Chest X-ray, PA view. Patient: 58 years old, sex F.
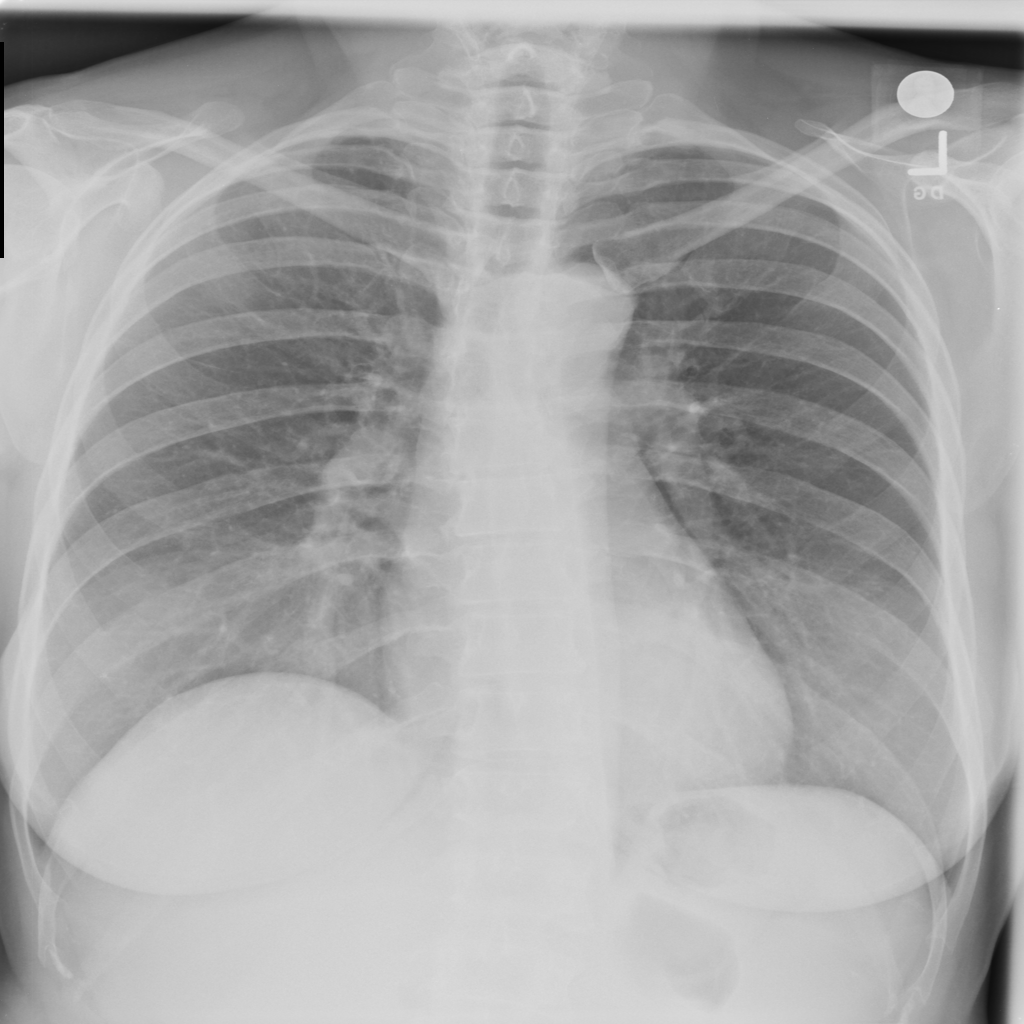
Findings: No Finding